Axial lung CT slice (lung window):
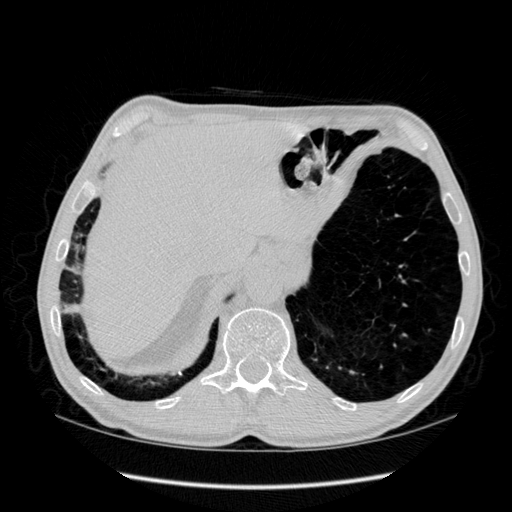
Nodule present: no